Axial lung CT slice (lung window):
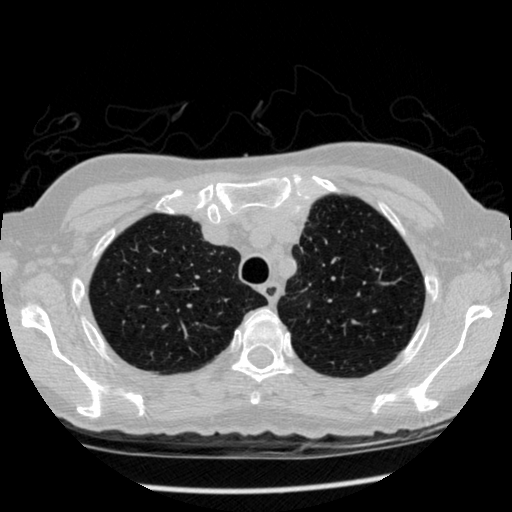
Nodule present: no